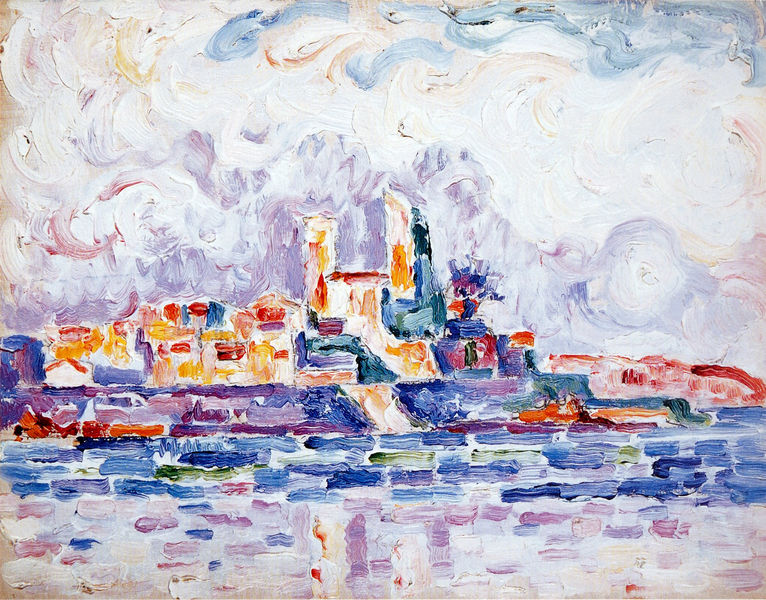
Titel: Antibes. Couchant rouge, Antibes. Roter Sonnenuntergang
Künstler: Paul Signac
Institution: (Privatsammlung)
Schlagwörter: berg, blau, felsen, feuer, gemälde, himmel, meer, wasser, weiß, wolken, fluss, gelb, grob, grün, impressionismus, kirchturm, landschaft, see, stadt, ufer, braun, bunt, frankreich, grau, hell, orange, schwarz, gebäude, haus, rot, schloss, wolke, expressionismus, architektur, spitze, stein, spiegel, öl, horizont, häuser, hügel, natur, spiegelung, wind, gewässer, kirche, pastos, rauch, sonne, insel, rosa, boot, boote, turm, hellblau, farbig, küste, schiff, schiffe, vedute, pointilismus, abstrakt, farben, fels, flächen, modern, dorf, dächer, mauer, dunst, farbe, lila, nebel, violett, linien, van gogh, hafen, ölgemälde, dampf, sturm, duktus, impressionistisch, streifen, ölfarbe, ölfarben, striche, kirchtürme, stadtansicht, village, burg, gogh, türme, lava, linie, wirbel, strich, leinwand, heiter, palette, pinsel, tupfer, flecken, kraus, pstos, pinselstriche, stadtmauer, fleckig, signac, freundlich, stiche, grü, ciel, pointillismus, paul signac, neoimpressionismus, maisons, gestrichelt, spachtel, farbmischung, michel, mont saint michel, pinselspuren, stricje, nuage, statur, couleur, farbpalette, mauve, mer, coloré, reflet, palete, dufy, mwer, bâtiment, flimmernd, ville, abstrait, violet, otranto, cloud, texture